Current action and preconditions to check: trajectory_clear

Your task: For each precondition in the list above, predict whether it will hold at this action.

Consider the current scene as observed from the mobile robot's camera, and analyze the predicted future states of all dynamic agents (e.g., people, animals, vehicles, or any moving entities) within the NEXT SECOND.

IMPORTANT: Only answer "very likely" if you are absolutely certain—based on strong, clear evidence—that a dynamic agent will violate the precondition in the predicted future state. Do NOT answer "very likely" for unlikely, ambiguous, or low-probability risks.

Ask yourself for each precondition: Is there a high probability, with clear and convincing evidence, that the predicted future states of any dynamic agent will interfere with the predicted future state of the currently executing action within the NEXT SECOND, causing that precondition to fail?

Assess the risk level based on these predictions. Use "likely" or "very likely" if motions create a clear risk of interference.

Use "neutral" or "improbable" if agents are nearby but their predicted paths are clearly diverging or non-conflicting.

Failure Risk Categories: "very improbable", "improbable", "neutral", "likely", "very likely"

Answer Format: Output ONLY the probability_of_failure value from these categories: "very improbable", "improbable", "neutral", "likely", "very likely"

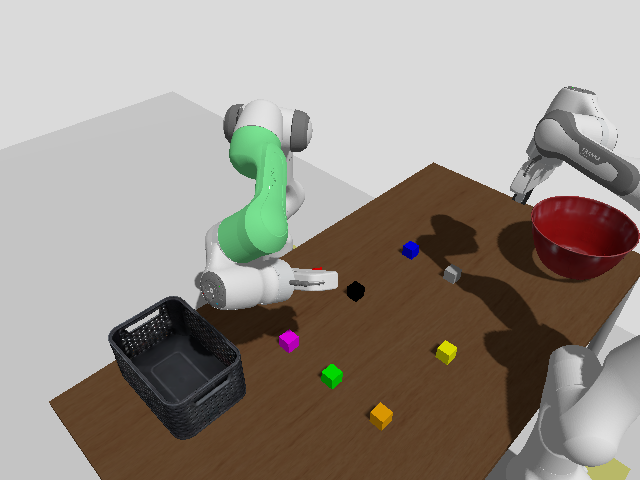

Answer: very improbable